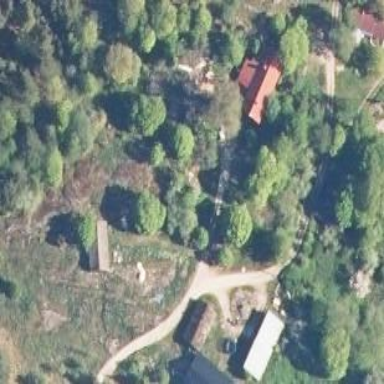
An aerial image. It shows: Farmyard area.